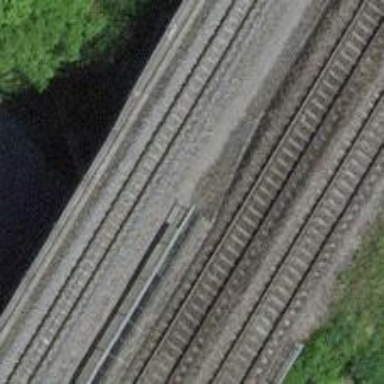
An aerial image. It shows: Narrow-gauge railway bridge with electrified contact lines and one track.